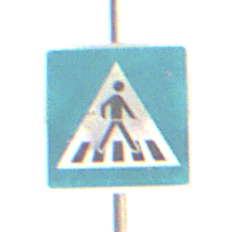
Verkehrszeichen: FussgaengerueberwegLinks
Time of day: SunriseSunset
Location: Outdoor (RoadRail)
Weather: PartlyCloudy
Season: NotSpecified
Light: Natural